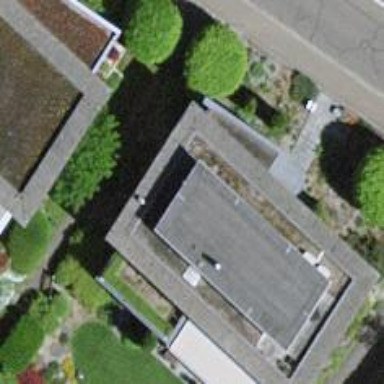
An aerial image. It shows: Simple house.